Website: lowes
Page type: review-order
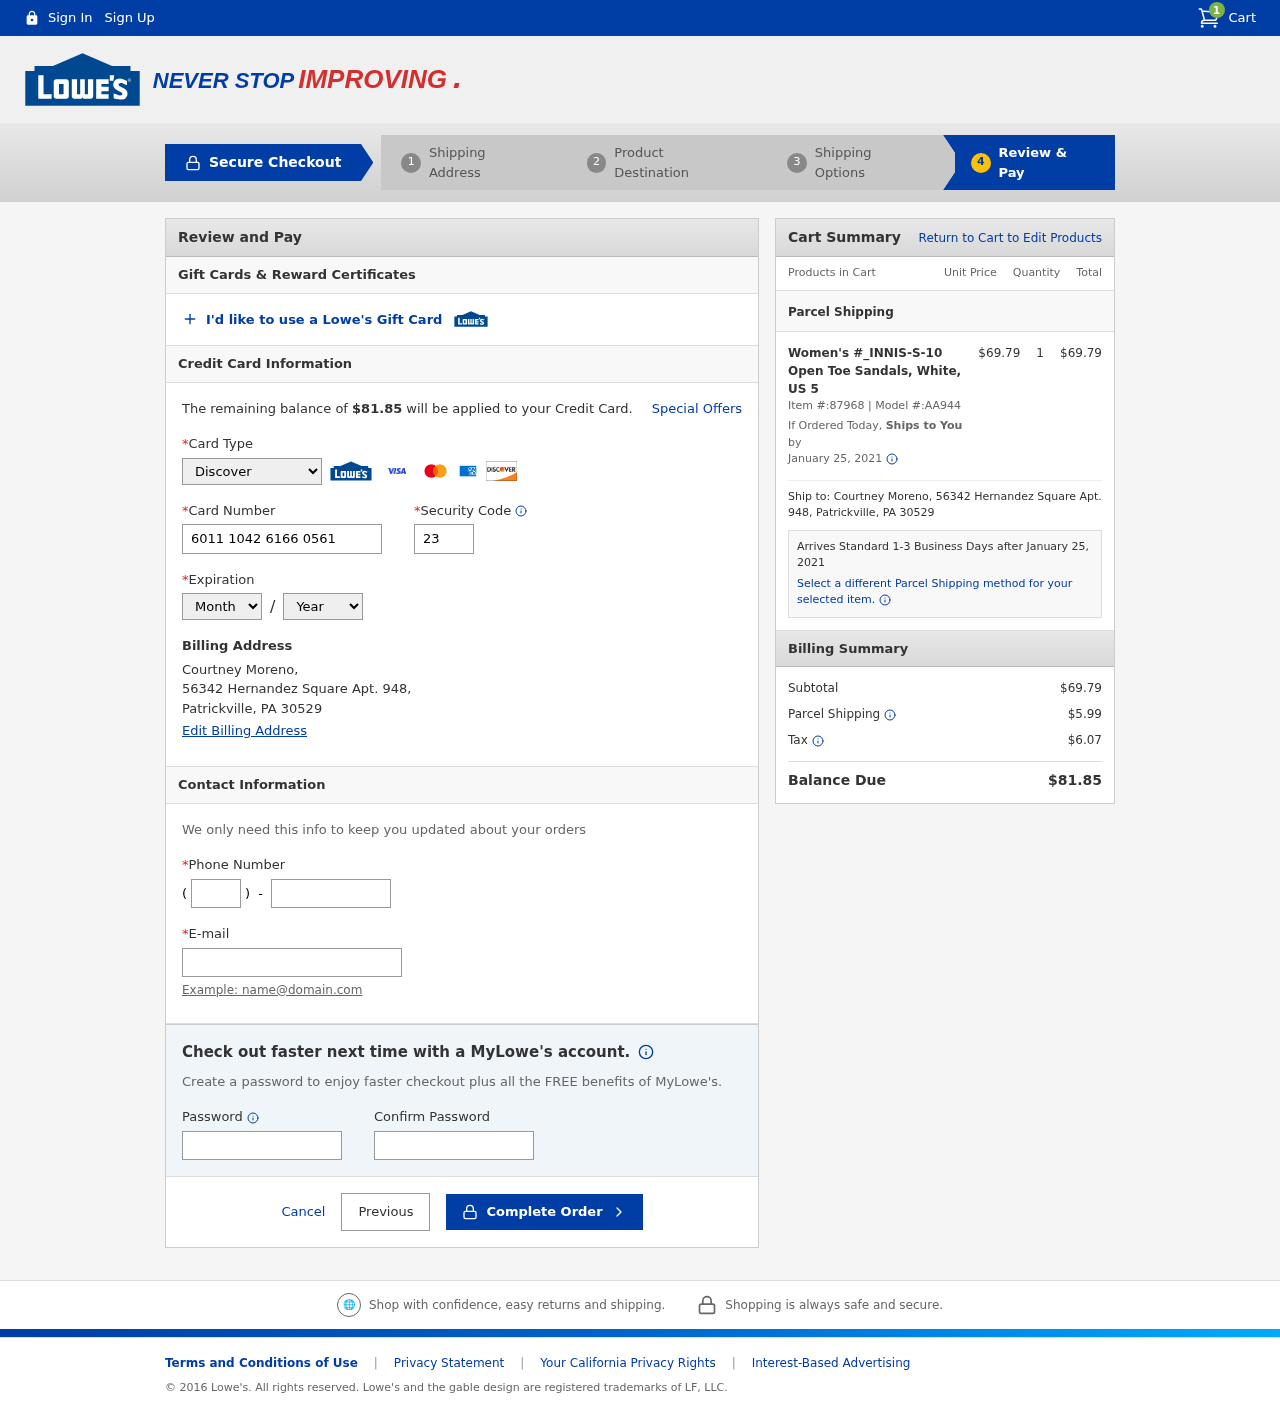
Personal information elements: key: PII_CARD_CVV
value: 234
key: PII_CARD_EXPIRY_MONTH
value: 10
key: PII_CARD_EXPIRY_YEAR
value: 29
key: PII_CARD_NUMBER
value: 6011 1042 6166 0561
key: PII_CARD_TYPE
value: Discover
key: PII_CITY
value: Patrickville
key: PII_EMAIL
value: courtney_moreno@hotmail.com
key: PII_FULLNAME
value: Courtney Moreno,
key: PII_PHONE
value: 7115993013
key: PII_PHONE_AREA
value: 711
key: PII_POSTCODE
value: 30529
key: PII_STATE_ABBR
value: PA
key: PII_STREET
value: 56342 Hernandez Square Apt. 948
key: PII_STREET
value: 56342 Hernandez Square Apt. 948,
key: PII_FULLNAME2
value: Courtney Moreno
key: PII_POSTCODE_FULL
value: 30529
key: PII_CITY_STATE
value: Patrickville, PA
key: PII_CITY_STATE_ZIP
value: Patrickville, PA 30529
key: PII_POSTCODE_NUMERIC
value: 30529
Product elements: key: PRODUCT1_NAME
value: Women's #_INNIS-S-10 Open Toe Sandals, White, US 5
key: PRODUCT1_PRICE
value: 69.79
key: PRODUCT1_QUANTITY
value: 1
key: PRODUCT1_ITEM_NUMBER
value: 87968
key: PRODUCT1_MODEL_NUMBER
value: AA944
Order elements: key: ORDER_NUM_ITEMS
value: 1
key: ORDER_TOTAL
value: $81.85
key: ORDER_SHIPPING_DATE
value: January 25, 2021
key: ORDER_SUBTOTAL
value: $69.79
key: ORDER_SHIPPING_DATE2
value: January 25, 2021
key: ORDER_SUBTOTAL2
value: $69.79
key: ORDER_SHIPPING_COST
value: $5.99
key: ORDER_TAX
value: $6.07